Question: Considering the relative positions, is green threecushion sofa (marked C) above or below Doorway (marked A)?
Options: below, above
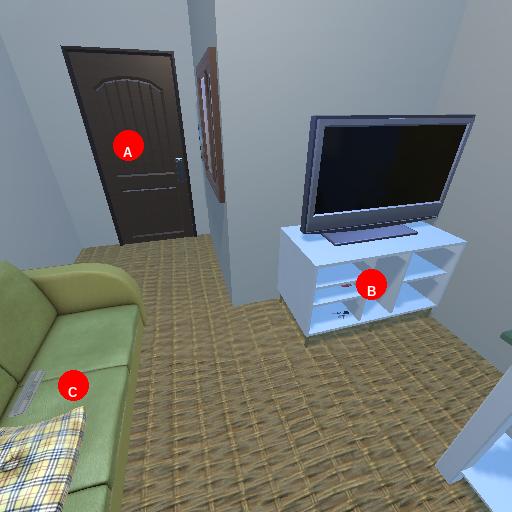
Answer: below